Question: I want to create a custom picker view controller. When user selects the particular data in the picker list, then will displayed the check mark image for selected category. How do i set the custom image as selected the category. I have created a label and displayed the contents are in the custom label. But i want to displayed the images only, when selects the category.
I have searched for many docs and sample programs in the google. But i didn't get any clear idea. So please help me out.
see my screen shot

Thanks.
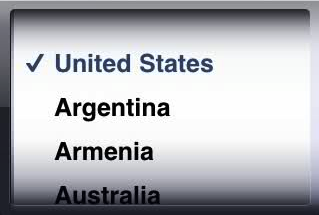
Answer: I think that using '- (UIView *)pickerView:(UIPickerView *)pickerView viewForRow:(NSInteger)row forComponent:(NSInteger)component reusingView:(UIView *)view' as I have advised you in the chat room won't help you achieve this UI.
I think that you are better use a 'UITableView' with no separators between cells and place an image above the table so that it will look like a picker.
The problem using a regular 'UIPicker' here is that you want the selected row to move.
In the picker the selected row is the one that is located in the center...